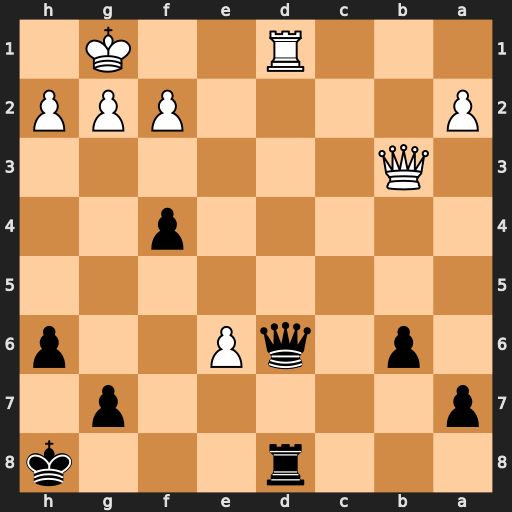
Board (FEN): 3r3k/p5p1/1p1qP2p/8/5p2/1Q6/P4PPP/3R2K1
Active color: b
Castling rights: -
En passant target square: -
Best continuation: Qxd1+ Qxd1 Rxd1#